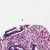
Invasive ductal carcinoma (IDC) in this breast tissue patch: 0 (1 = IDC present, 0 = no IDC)